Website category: university
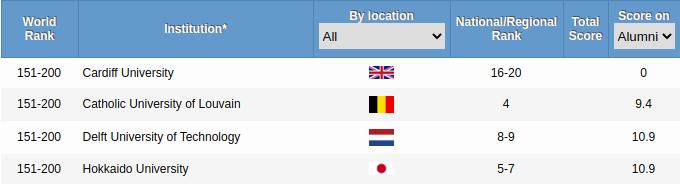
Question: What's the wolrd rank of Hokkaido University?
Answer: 151-200

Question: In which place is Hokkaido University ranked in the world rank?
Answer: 151-200

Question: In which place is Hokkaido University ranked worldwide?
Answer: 151-200

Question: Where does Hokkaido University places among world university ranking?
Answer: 151-200

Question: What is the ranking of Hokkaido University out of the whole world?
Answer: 151-200

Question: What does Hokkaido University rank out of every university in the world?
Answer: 151-200

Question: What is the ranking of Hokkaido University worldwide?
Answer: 151-200

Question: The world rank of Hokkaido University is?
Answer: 151-200

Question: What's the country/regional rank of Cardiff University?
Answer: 16-20

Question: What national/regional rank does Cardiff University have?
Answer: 16-20

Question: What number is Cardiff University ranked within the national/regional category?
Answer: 16-20

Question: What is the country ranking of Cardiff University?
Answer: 16-20

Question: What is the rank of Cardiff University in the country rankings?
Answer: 16-20

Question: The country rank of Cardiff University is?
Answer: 16-20

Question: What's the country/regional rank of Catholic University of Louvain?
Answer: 4

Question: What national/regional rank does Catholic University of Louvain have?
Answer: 4

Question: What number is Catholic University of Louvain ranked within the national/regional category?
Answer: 4

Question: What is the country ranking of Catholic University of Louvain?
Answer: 4

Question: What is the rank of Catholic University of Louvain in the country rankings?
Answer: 4

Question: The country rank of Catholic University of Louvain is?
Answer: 4

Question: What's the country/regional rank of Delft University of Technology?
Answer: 8-9

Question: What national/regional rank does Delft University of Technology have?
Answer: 8-9

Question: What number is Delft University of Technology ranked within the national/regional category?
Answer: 8-9

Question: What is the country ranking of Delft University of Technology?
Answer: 8-9

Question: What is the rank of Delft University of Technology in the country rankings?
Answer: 8-9

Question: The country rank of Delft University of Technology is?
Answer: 8-9

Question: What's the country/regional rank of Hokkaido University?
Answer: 5-7

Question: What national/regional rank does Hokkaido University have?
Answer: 5-7

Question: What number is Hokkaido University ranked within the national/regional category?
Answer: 5-7

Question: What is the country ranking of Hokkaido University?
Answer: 5-7

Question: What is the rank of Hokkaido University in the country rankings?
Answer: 5-7

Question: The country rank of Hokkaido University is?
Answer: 5-7

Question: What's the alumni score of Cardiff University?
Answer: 0

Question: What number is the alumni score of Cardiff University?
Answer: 0

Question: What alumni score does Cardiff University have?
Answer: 0

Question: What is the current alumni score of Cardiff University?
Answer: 0

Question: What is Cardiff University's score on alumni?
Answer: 0

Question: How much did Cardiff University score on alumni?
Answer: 0

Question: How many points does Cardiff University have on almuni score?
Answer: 0

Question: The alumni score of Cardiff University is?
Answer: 0

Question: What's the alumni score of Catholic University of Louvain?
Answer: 9.4

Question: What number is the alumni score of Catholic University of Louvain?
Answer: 9.4

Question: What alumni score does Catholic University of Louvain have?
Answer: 9.4

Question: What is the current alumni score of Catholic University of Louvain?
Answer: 9.4

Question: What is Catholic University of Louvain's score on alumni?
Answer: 9.4

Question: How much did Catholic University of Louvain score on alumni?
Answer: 9.4

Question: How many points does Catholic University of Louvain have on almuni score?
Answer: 9.4

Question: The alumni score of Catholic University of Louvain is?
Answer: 9.4

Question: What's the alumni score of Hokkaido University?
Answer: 10.9

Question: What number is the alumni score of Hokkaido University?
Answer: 10.9

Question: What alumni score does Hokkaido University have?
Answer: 10.9

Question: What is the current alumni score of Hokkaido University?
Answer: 10.9

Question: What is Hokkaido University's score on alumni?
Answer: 10.9

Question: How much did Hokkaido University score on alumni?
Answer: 10.9

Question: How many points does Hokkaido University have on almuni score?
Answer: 10.9

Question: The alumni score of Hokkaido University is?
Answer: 10.9

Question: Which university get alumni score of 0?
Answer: Cardiff University

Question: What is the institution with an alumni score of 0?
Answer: Cardiff University

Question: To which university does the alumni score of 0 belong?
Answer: Cardiff University

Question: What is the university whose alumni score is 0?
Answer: Cardiff University

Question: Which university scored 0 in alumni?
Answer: Cardiff University

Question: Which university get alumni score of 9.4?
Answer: Catholic University of Louvain

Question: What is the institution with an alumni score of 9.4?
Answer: Catholic University of Louvain

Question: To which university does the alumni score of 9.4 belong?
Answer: Catholic University of Louvain